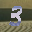
Label: 3